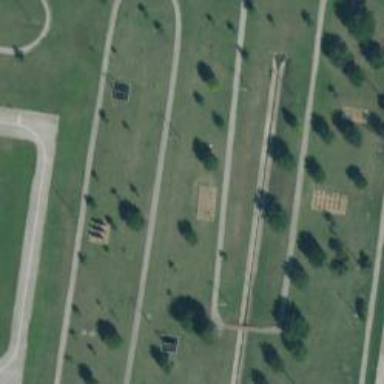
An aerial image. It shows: Obstacle course located within recreation ground.